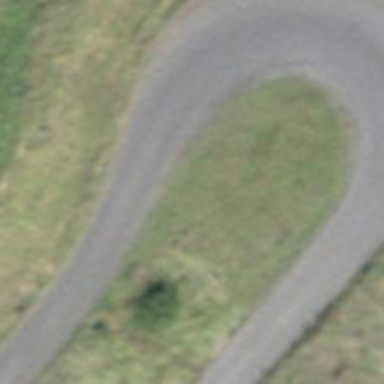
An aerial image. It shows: Asphalt track with grade1 surface.